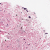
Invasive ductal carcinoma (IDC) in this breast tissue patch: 0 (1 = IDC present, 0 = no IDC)